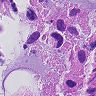
Metastatic tissue present: yes